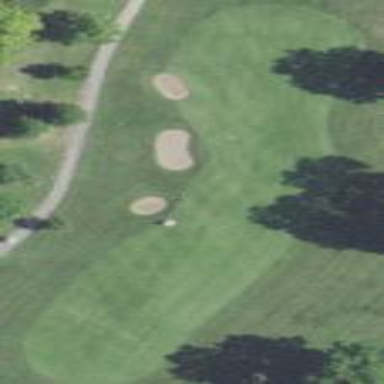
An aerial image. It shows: Grassy area designated as golf fairway.